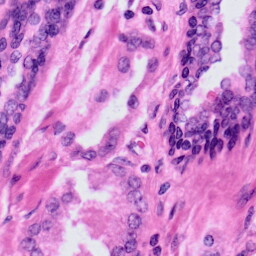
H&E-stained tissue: Prostate